Sex: M
Age: 72
Scanner: Avanto
Primary tumour origin: Unverified
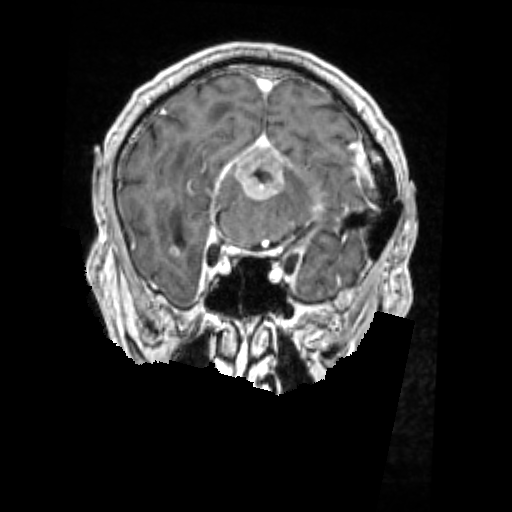
Segmented lesion volume (cc): 11.786
Number of lesion components: 3